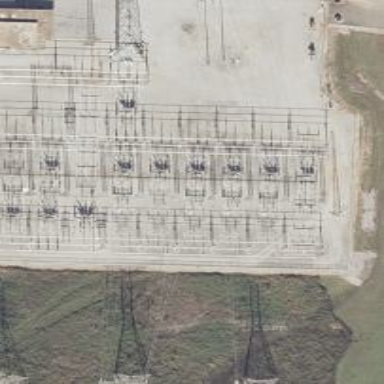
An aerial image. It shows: Switch used for power control.